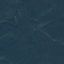
Label: Forest